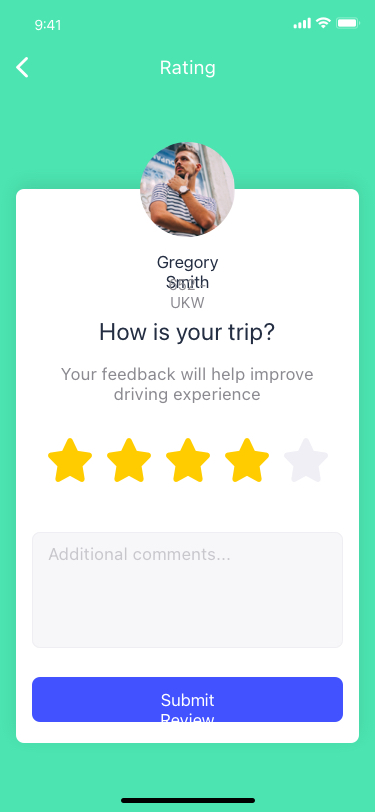
Text in this UI design:
Submit Review
How is your trip?
Your feedback will help improve driving experience
Gregory Smith
652 - UKW
Rating
Additional comments...